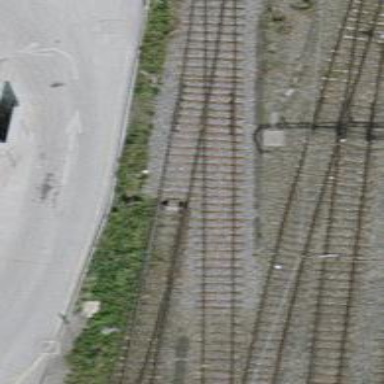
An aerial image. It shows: Railway switch.